Aerial crown-view tile of a tropical tree (Barro Colorado Island, Panama), acquired 20240716:
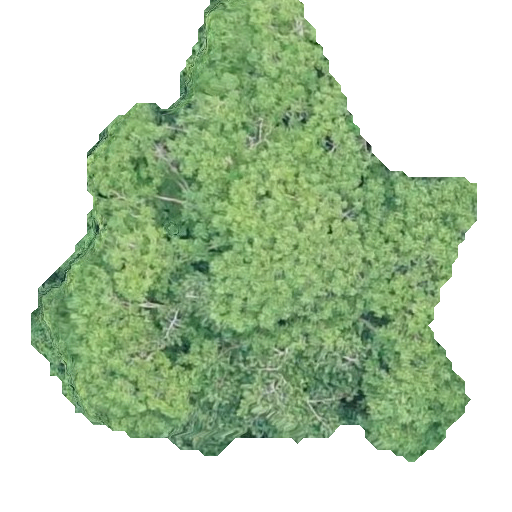
Species: Astronium graveolens
GBIF accepted scientific name: Astronium graveolens
Crown area: 213.255 m²